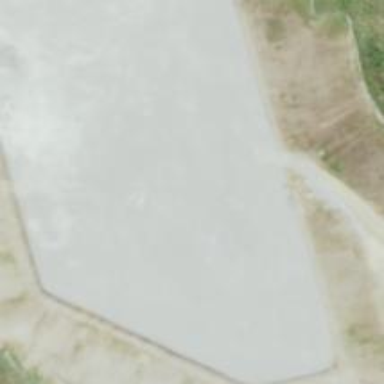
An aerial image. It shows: Storage tank that is man-made.